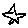
Label: star